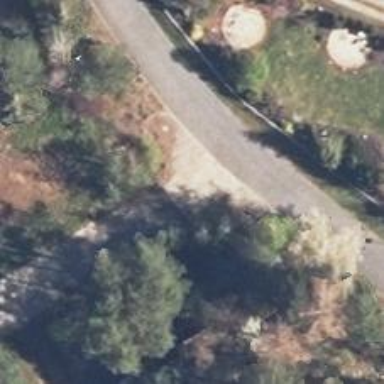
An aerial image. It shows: Driveway leading to service road.